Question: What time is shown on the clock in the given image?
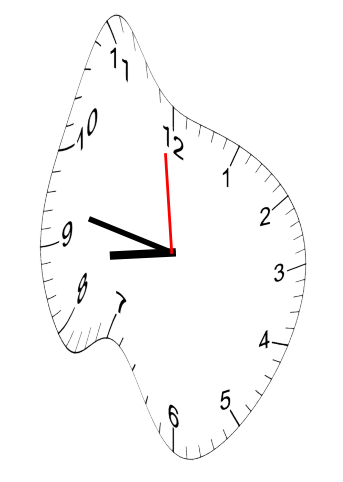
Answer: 08:46:59